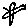
Label: star